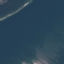
Land use / land cover: SeaLake